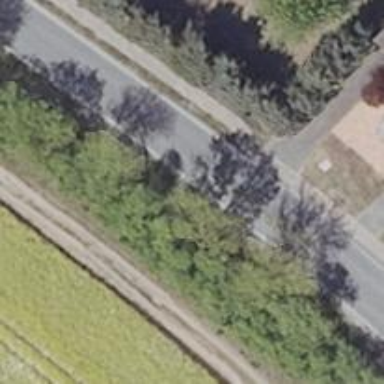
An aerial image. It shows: Row of deciduous broadleaved trees.